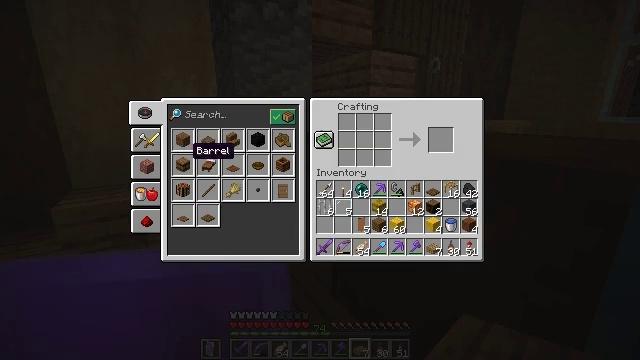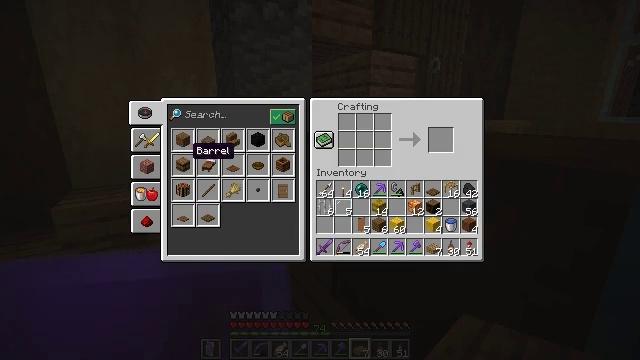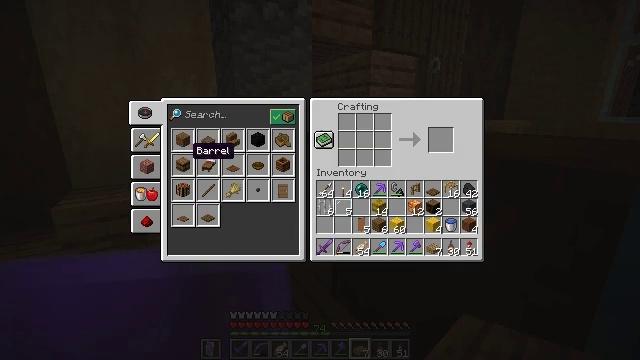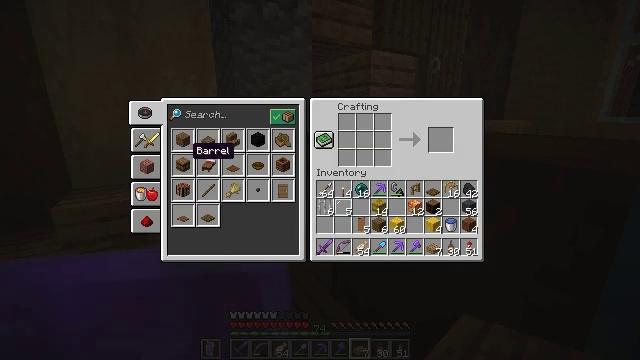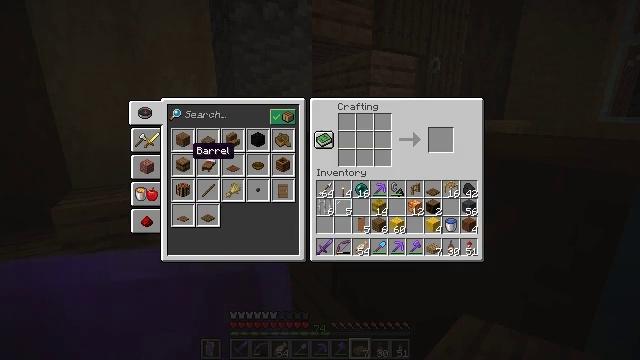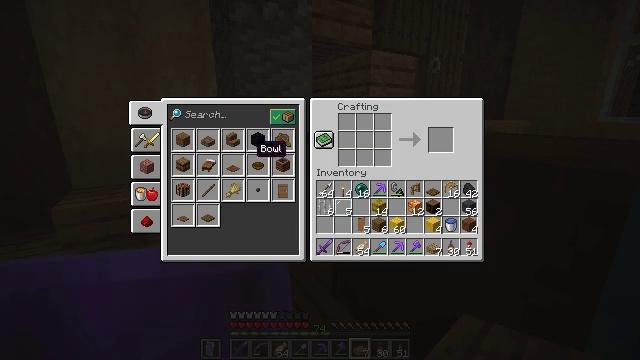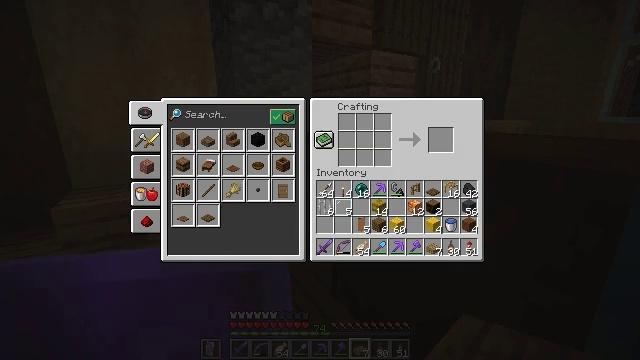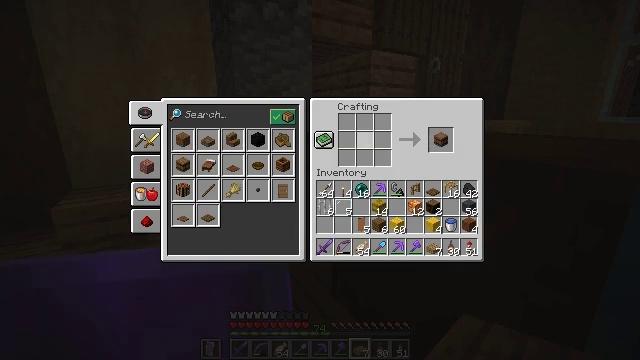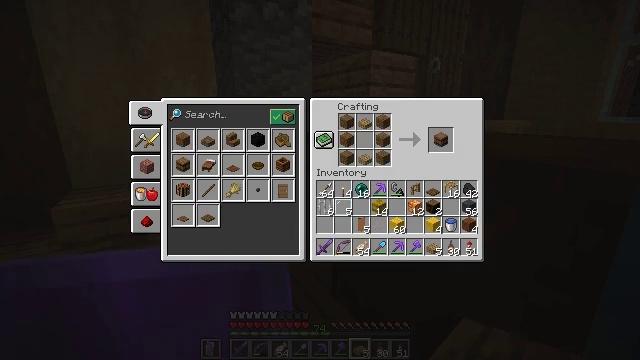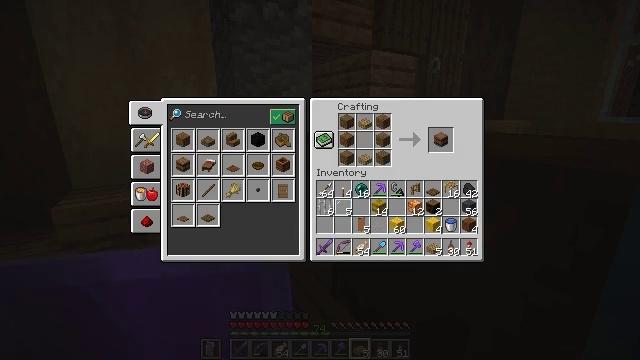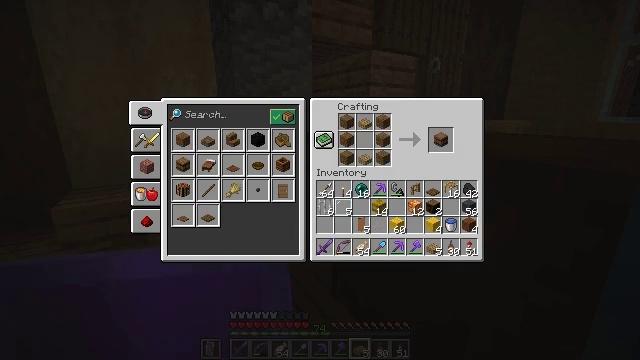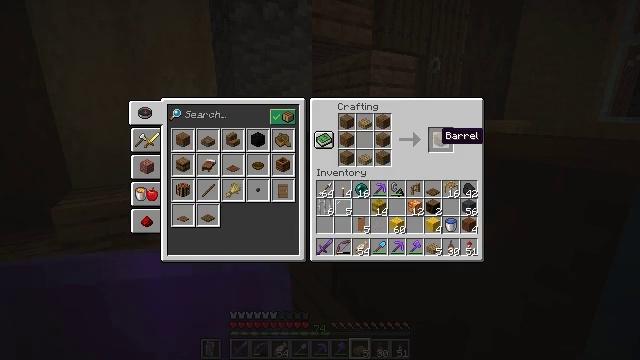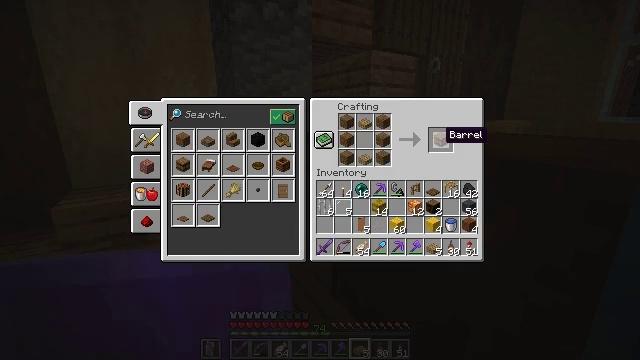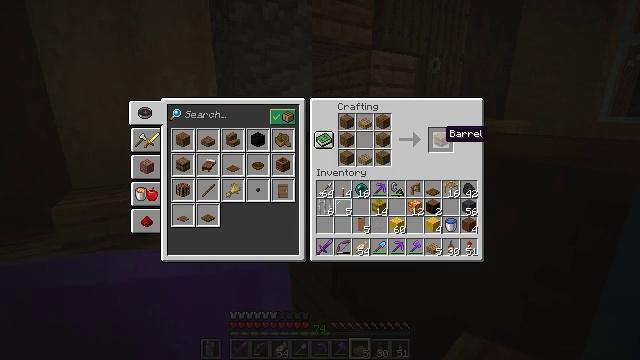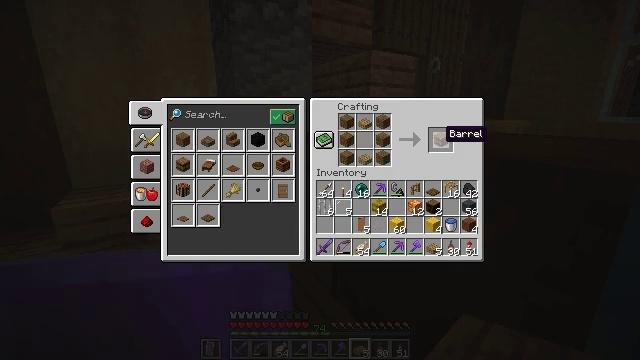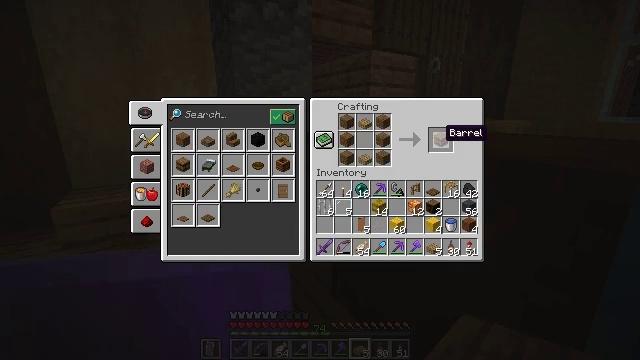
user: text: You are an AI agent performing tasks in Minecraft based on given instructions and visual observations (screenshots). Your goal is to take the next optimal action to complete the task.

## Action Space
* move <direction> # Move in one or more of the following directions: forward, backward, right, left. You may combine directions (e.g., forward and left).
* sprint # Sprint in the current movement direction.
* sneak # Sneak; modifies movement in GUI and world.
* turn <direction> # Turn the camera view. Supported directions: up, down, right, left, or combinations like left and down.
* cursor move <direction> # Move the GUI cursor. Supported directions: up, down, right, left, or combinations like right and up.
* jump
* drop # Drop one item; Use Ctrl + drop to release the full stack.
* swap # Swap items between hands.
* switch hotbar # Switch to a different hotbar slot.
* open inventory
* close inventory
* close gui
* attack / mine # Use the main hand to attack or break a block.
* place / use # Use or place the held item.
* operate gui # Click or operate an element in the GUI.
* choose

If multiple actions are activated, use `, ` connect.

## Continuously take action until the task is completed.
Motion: motion action
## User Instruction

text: Get a barrel by combining wooden planks and slabs.
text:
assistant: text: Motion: no_op
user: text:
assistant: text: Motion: operate gui
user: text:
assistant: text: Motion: operate gui
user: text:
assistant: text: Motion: operate gui
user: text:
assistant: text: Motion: cursor move right
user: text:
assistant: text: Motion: cursor move right
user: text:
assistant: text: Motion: cursor move right
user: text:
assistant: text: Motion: cursor move right
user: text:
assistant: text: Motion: cursor move right
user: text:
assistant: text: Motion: cursor move right
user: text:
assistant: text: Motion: no_op
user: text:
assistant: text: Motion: no_op
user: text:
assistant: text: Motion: no_op
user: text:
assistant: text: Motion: no_op
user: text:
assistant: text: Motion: no_op
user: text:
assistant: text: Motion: no_op
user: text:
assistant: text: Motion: no_op
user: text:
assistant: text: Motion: no_op
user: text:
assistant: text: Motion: no_op
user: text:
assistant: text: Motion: no_op
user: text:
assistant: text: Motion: no_op
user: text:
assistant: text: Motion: operate gui
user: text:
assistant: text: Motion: operate gui
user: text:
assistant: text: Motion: no_op
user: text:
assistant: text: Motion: cursor move down
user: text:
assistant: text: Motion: cursor move down
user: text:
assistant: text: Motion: no_op